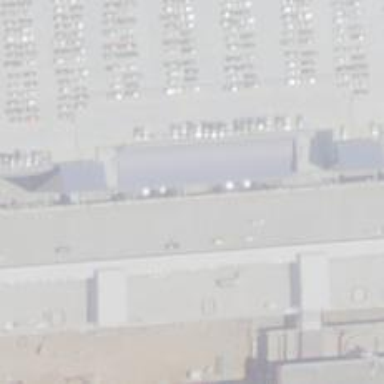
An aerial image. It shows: Car rental facility.